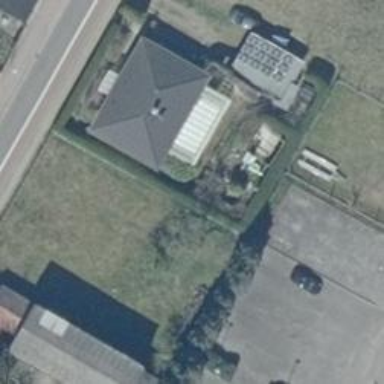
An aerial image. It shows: Building with hipped roof made of black roof tiles.